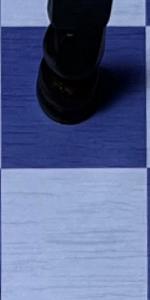
Label: Empty